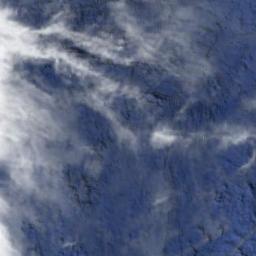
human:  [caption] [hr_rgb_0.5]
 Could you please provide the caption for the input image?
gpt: The white cloud is above land .

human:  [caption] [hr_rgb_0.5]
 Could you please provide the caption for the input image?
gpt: There are white clouds over a blue sea .

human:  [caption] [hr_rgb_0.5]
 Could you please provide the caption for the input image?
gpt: White clouds on blue sea .

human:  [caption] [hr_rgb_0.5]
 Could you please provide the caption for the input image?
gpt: A large cloud of white clouds floated over the farmland .

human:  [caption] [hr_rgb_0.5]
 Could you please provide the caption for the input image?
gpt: The stratus clouds are located above the surface of the sea .